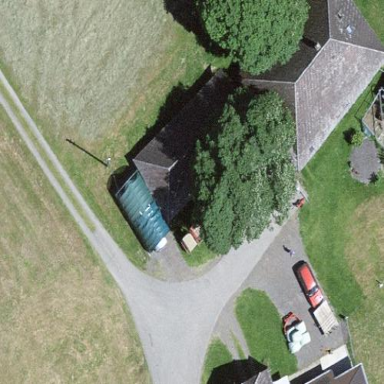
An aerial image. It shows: Farm auxiliary building.